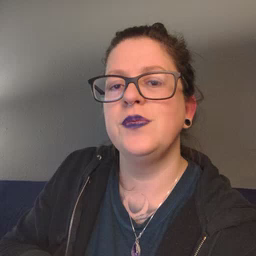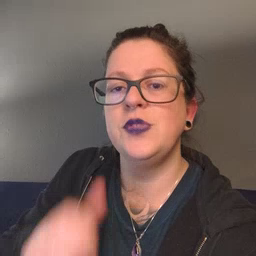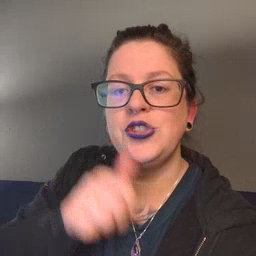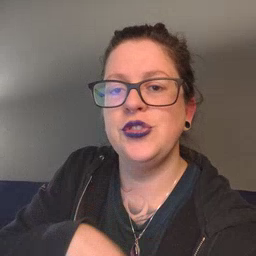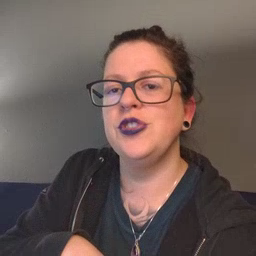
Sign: girl